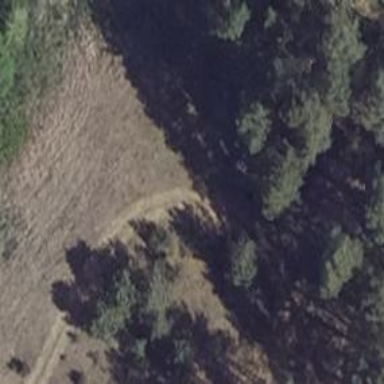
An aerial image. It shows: Dirt track road with grade 4 tracktype.